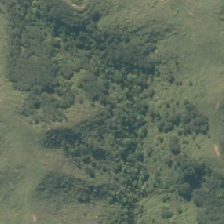
Land cover: manuka_kanuka